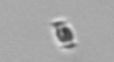
Label: Bacillariophyceae_morphotype1